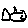
Label: fish